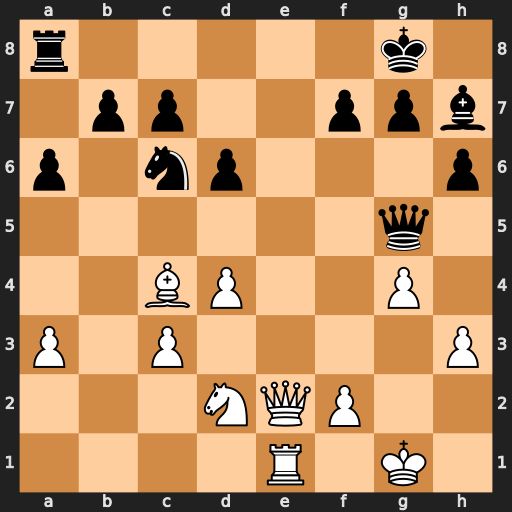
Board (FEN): r5k1/1pp2ppb/p1np3p/6q1/2BP2P1/P1P4P/3NQP2/4R1K1
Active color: w
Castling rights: -
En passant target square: -
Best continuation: Qe8+ Rxe8 Rxe8#